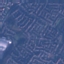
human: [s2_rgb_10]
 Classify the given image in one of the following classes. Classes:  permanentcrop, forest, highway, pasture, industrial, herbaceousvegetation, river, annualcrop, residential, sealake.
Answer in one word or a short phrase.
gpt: Residential